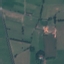
Land use / land cover class: Pasture